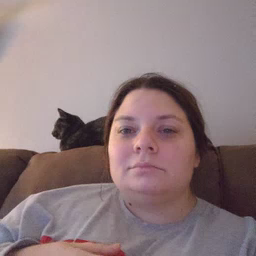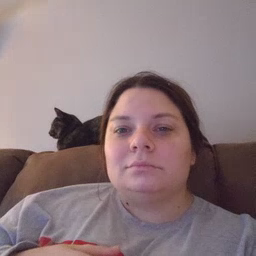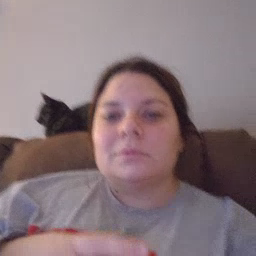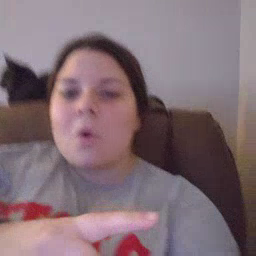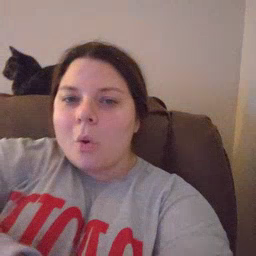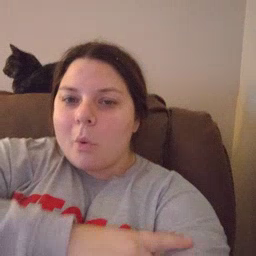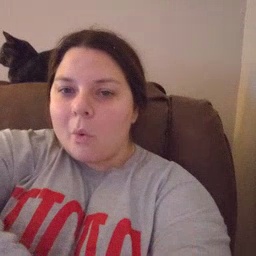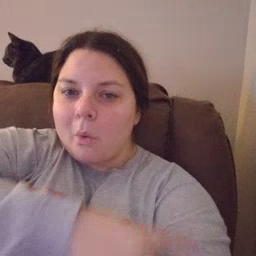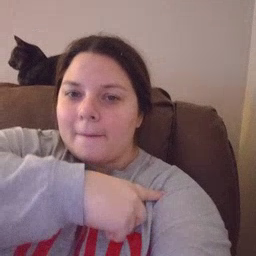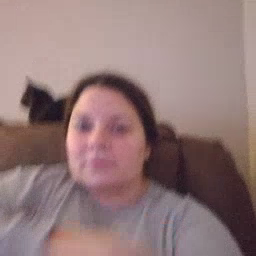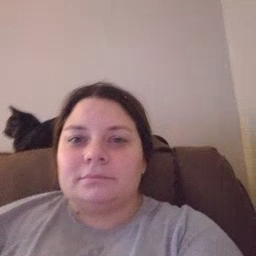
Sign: arm